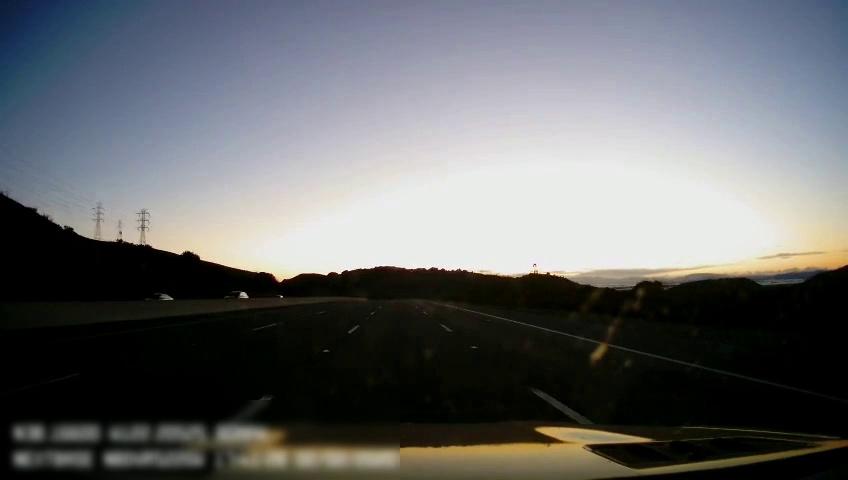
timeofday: Dusk/Dawn/Twilight
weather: Sunny
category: Drivable Space
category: Vehicles | Car
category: Vehicles | SUV
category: Lanes | Alternate Lane
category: Lanes | Current Lane
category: Lanes | Current Lane
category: Lanes | Alternate Lane
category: Lanes | Alternate Lane